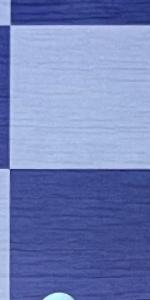
Label: Empty